Field crop: maize
Growth stage: 2
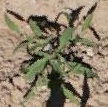
Species: atriplex